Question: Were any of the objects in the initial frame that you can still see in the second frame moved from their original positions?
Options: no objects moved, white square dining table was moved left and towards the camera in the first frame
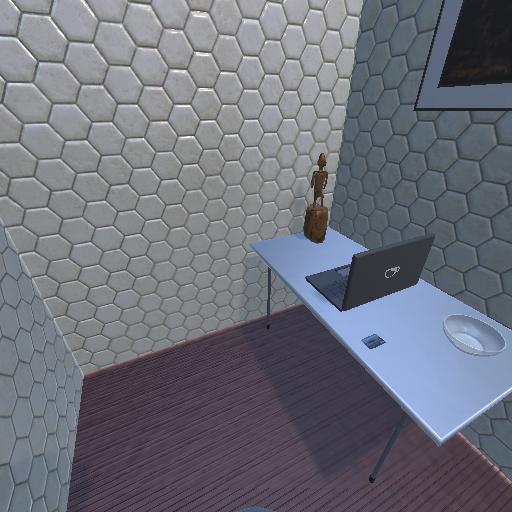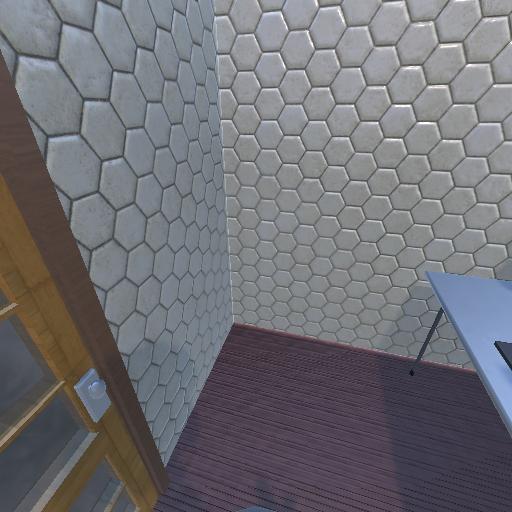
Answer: no objects moved